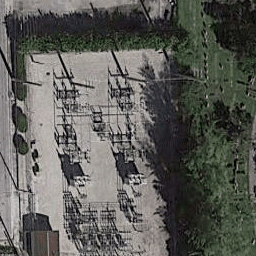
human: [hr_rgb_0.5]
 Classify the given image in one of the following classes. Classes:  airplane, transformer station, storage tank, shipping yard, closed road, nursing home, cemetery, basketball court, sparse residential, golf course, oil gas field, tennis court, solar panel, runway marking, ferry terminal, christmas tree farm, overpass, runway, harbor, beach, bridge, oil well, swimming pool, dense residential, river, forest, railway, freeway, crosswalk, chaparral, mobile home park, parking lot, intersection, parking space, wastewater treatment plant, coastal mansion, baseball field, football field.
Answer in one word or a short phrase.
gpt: transformer station